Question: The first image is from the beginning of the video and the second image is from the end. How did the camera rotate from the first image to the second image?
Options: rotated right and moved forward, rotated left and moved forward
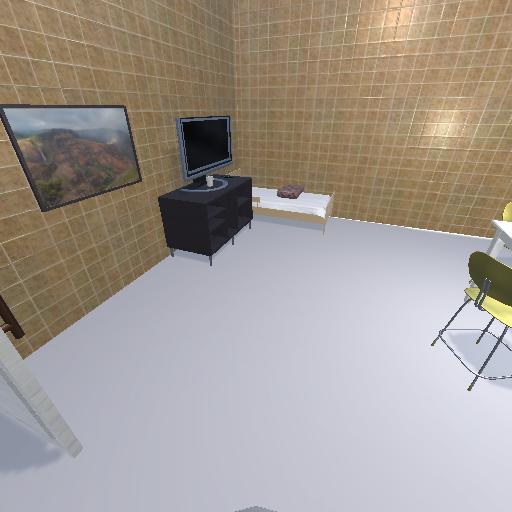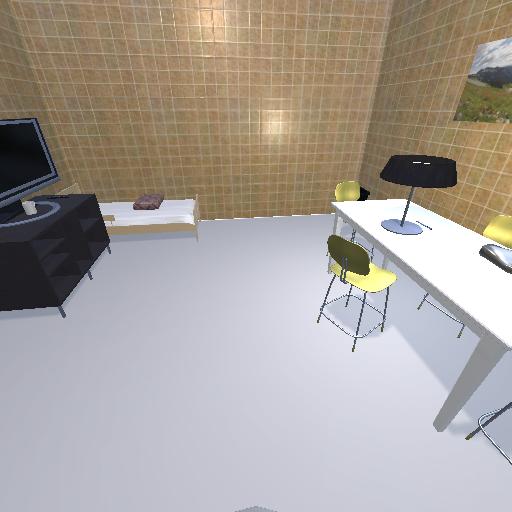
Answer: rotated right and moved forward